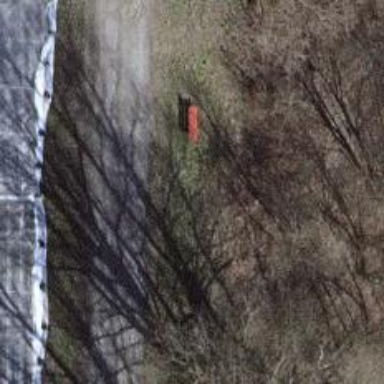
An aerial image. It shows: Red bench.